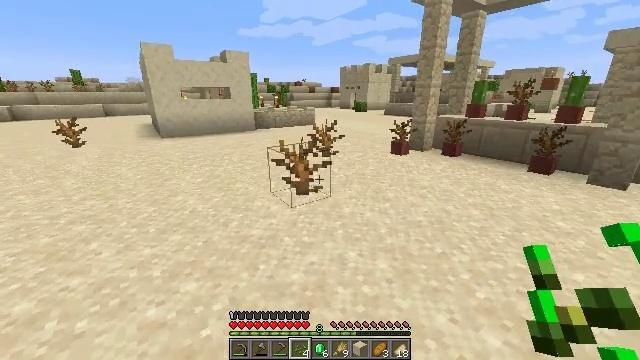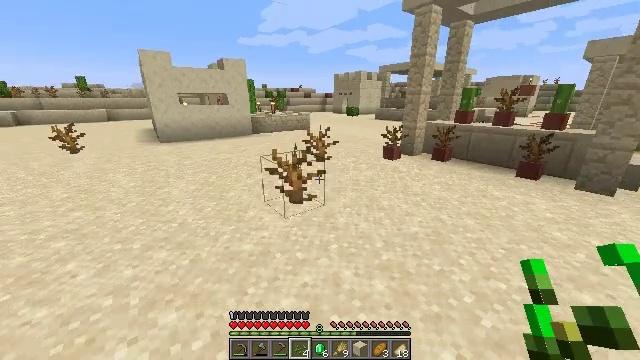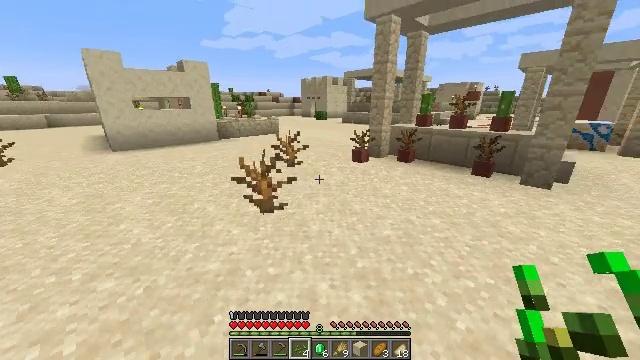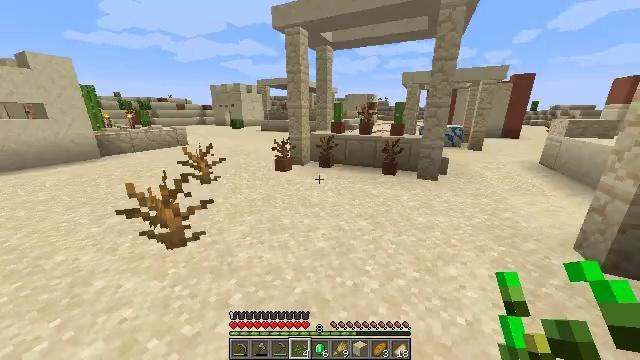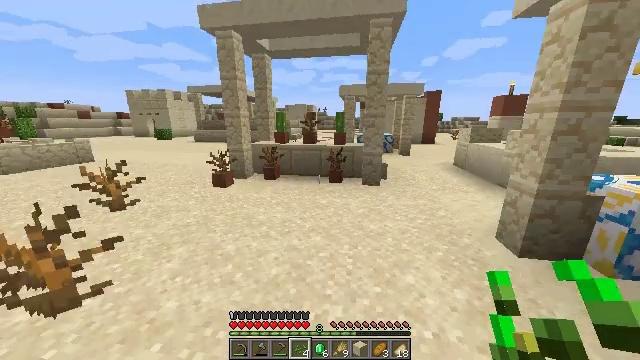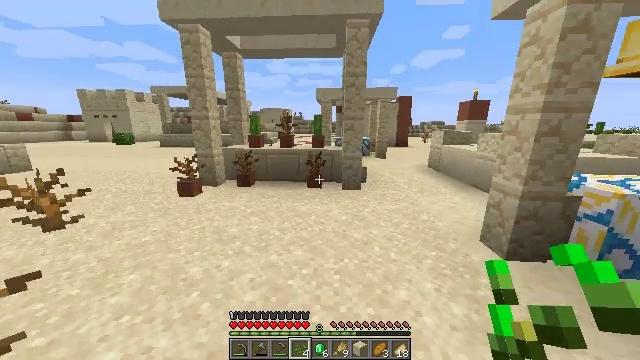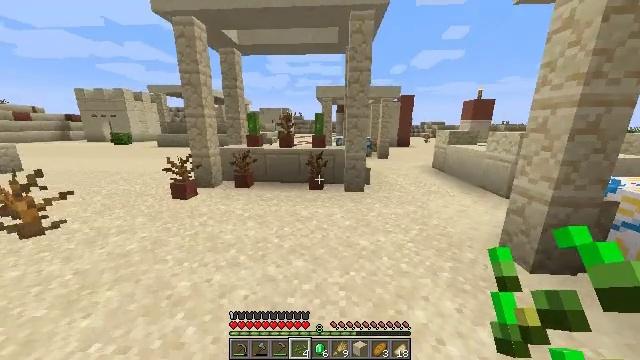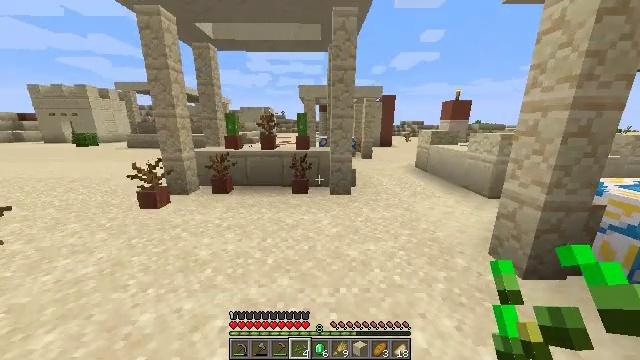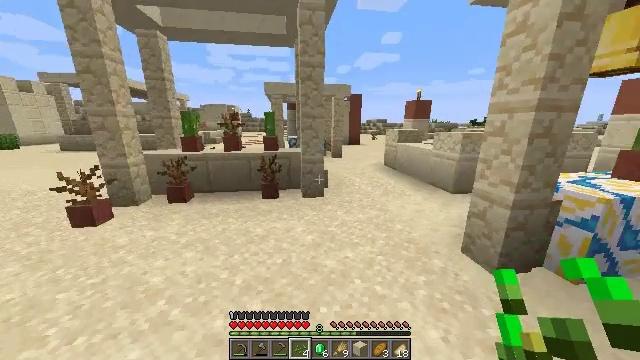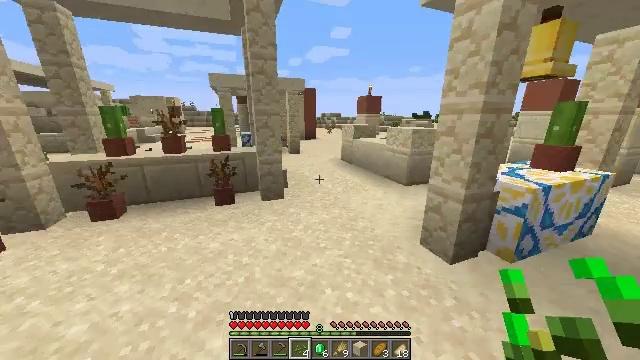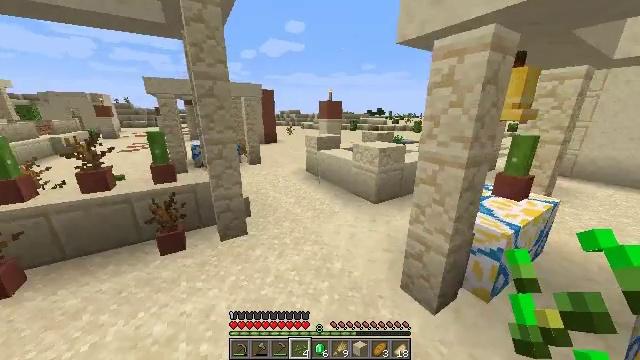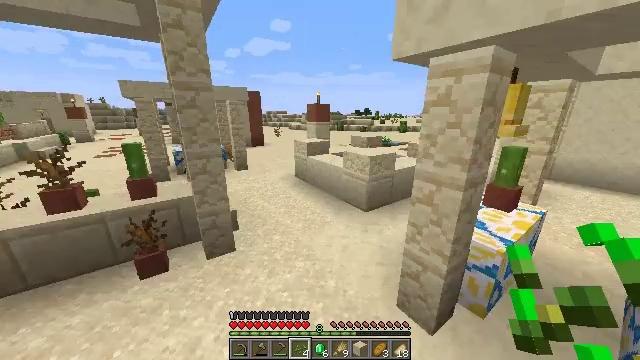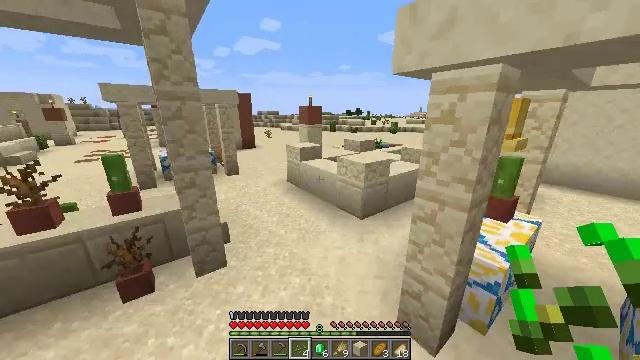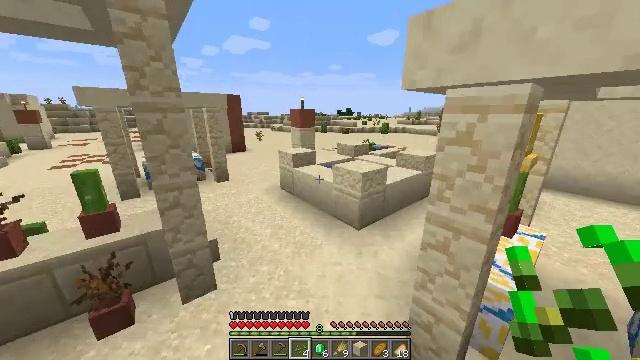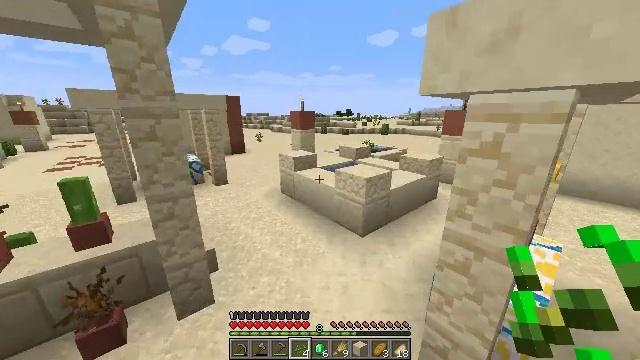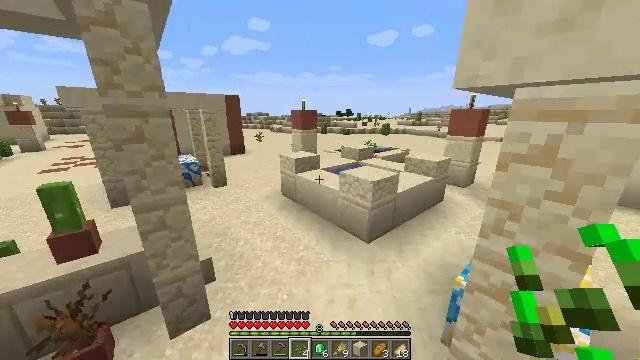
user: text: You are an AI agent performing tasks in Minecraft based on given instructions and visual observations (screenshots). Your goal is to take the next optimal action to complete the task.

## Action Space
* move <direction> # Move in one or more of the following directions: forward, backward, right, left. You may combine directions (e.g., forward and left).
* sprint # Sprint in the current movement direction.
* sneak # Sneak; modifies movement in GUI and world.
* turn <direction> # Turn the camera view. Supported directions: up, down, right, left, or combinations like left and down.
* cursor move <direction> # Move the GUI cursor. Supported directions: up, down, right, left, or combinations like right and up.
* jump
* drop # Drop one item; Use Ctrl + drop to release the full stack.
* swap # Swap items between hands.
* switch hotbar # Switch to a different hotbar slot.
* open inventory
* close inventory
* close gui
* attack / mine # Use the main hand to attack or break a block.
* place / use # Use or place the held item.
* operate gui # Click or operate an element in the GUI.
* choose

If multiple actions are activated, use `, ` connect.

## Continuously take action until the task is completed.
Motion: motion action
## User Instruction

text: Remove an emerald from the inventory.
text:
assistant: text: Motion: move forward, sprint, turn right
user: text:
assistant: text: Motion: move forward, sprint, turn right
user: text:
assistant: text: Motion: move forward, sprint, turn right and up
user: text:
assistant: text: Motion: move forward, sprint, turn right and up
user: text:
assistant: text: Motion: move forward, sprint, turn right
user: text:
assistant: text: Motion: move forward, sprint
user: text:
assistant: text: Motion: move forward, sprint, turn right
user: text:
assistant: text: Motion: move forward, sprint, turn right
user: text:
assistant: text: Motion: move forward, sprint, turn right and down, jump
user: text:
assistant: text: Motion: move forward, sprint, turn right and down, jump
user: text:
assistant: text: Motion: move forward, sprint, turn right, jump
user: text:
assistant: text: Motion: move forward, sprint, turn right, jump
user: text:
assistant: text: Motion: move forward, sprint, turn right, jump
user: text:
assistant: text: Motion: move forward, sprint, jump
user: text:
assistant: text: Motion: move forward, sprint, jump
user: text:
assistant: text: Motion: move forward, sprint, jump
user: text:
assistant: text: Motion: move forward, sprint, jump
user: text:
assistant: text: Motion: move forward, sprint
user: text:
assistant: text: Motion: move forward, sprint
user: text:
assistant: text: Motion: move forward, sprint
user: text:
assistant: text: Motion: move forward, sprint
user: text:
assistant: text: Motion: move forward, sprint
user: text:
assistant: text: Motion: move forward, sprint
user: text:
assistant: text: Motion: move forward, sprint, turn left
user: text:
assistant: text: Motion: move forward, sprint, turn left
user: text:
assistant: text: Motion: move forward, sprint, turn left and up
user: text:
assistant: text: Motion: move forward, sprint, turn left and up
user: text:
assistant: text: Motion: move forward, sprint, turn left
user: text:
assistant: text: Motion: move forward, sprint
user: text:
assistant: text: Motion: move forward, sprint